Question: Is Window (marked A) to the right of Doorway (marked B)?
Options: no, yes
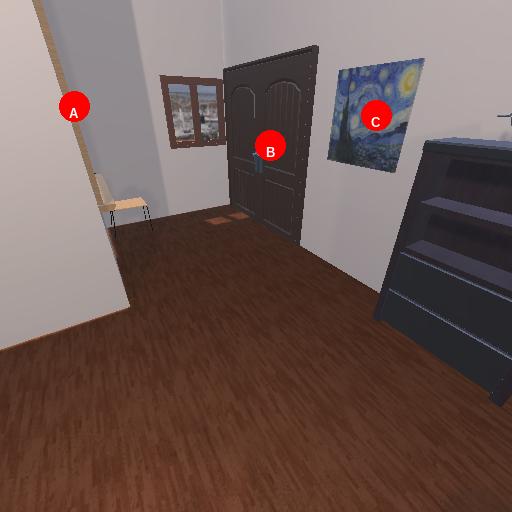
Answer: no